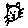
Label: cat